Question: I'm trying to find how to install iOS 4.x docs on Xcode 4.4.
Does anyone know the path to add it? Check and Install Now doesn't find the old versions as options.

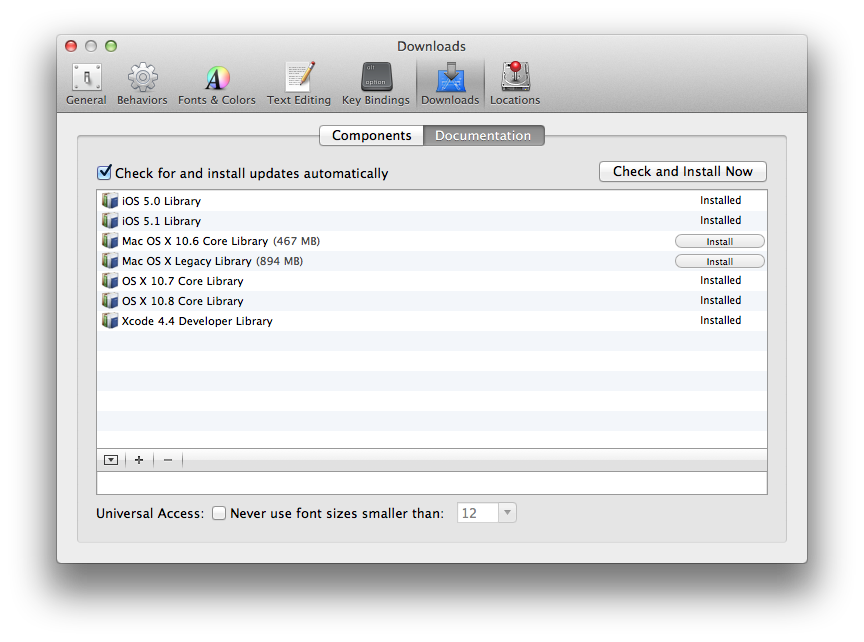
Answer: This was resolved by an update to Xcode.